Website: macys
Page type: customer-info-address
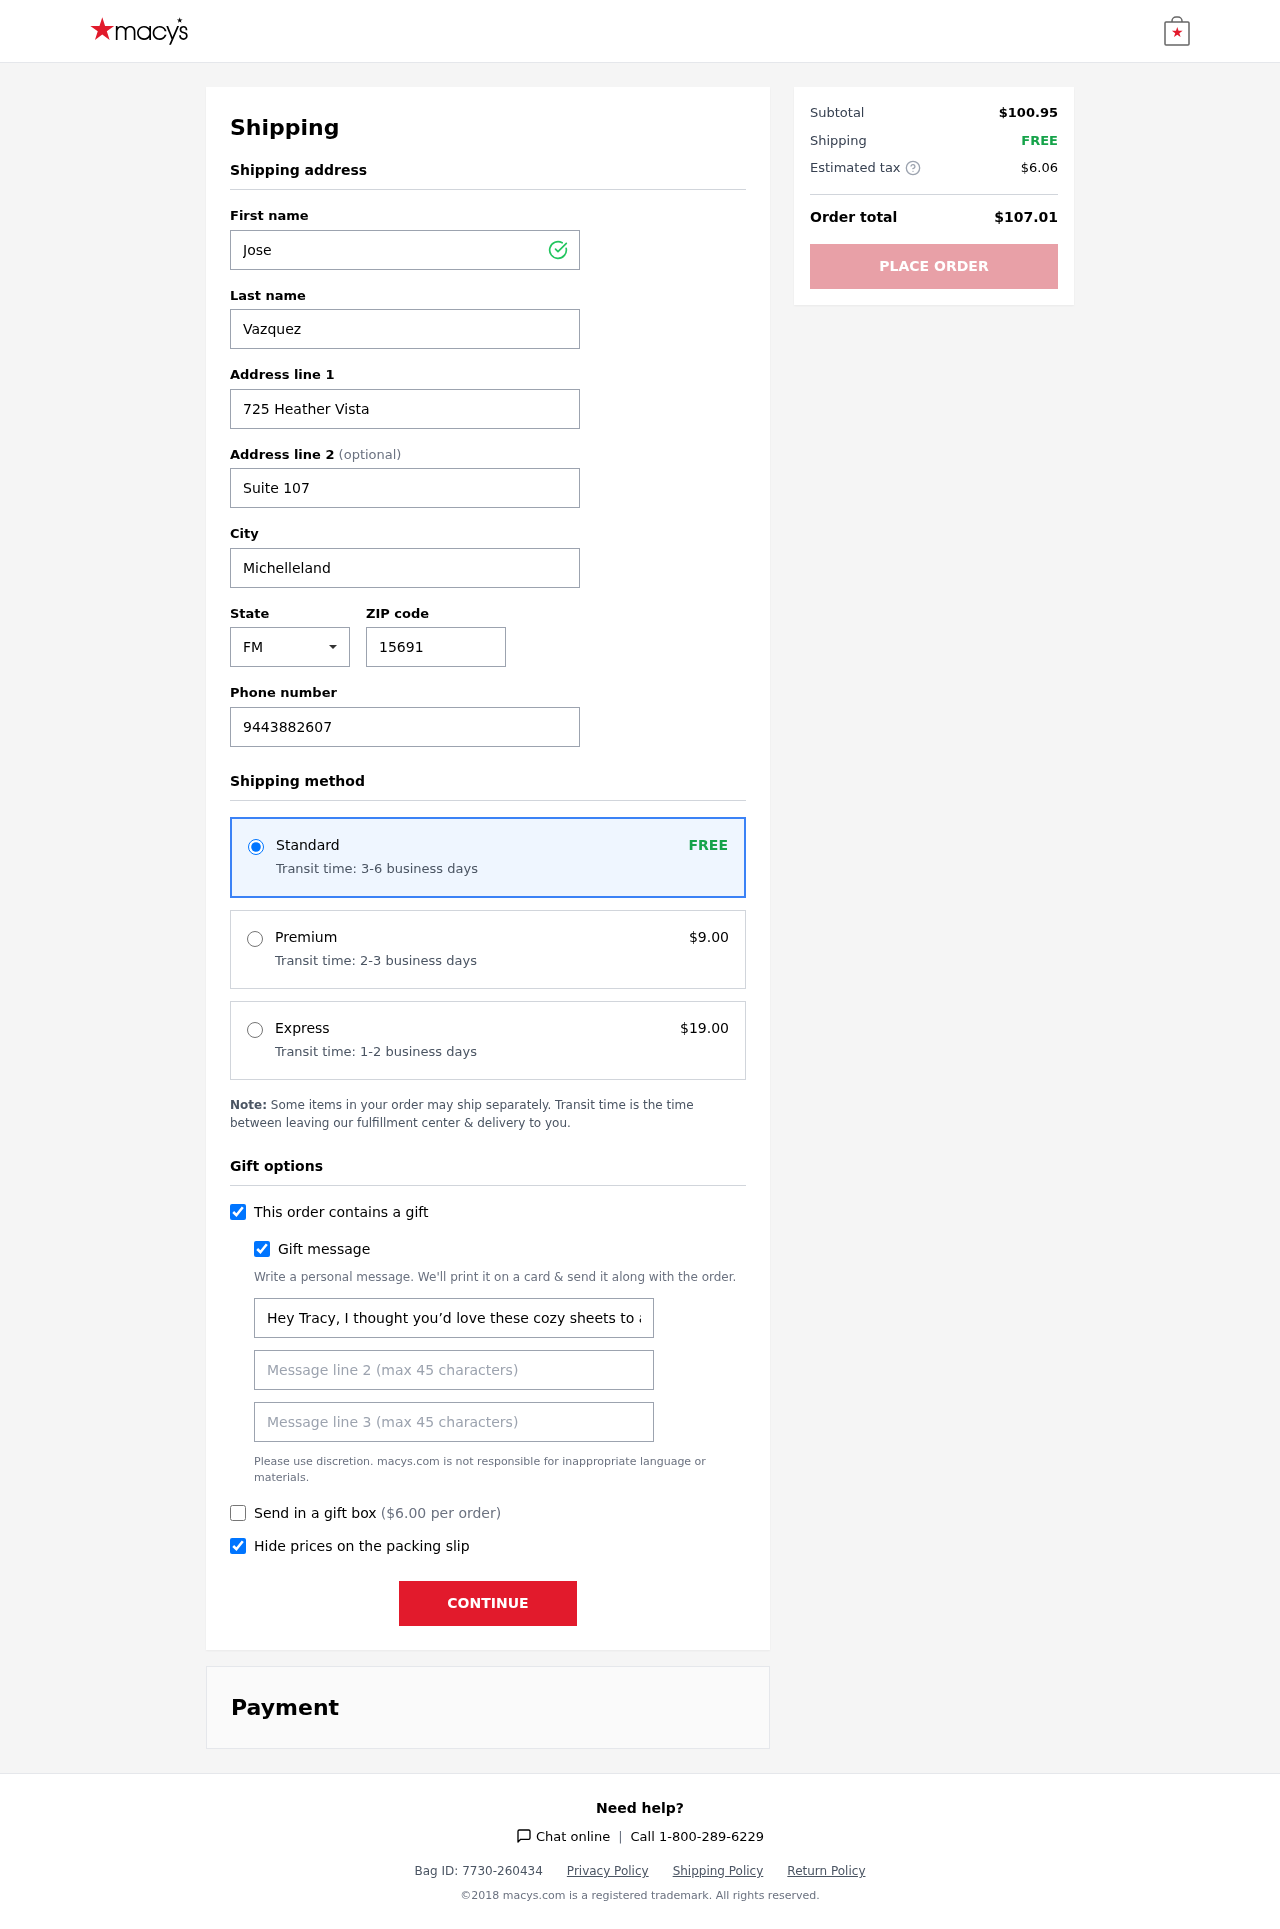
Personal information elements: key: PII_CITY
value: Michelleland
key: PII_FIRSTNAME
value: Jose
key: PII_GIFT_MESSAGE
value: Hey Tracy, I thought you’d love these cozy sheets to add a touch of elegance to your space. Wishing you restful nights and sweet dreams in your new home! Enjoy!  Jose
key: PII_LASTNAME
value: Vazquez
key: PII_PHONE
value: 9443882607
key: PII_POSTCODE
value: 15691
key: PII_STATE_ABBR
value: FM
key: PII_STREET
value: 725 Heather Vista
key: PII_STREET2
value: Suite 107
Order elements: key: ORDER_SHIPPING_STANDARD
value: FREE
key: ORDER_SHIPPING_STANDARD_TIME
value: Transit time: 3-6 business days
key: ORDER_SHIPPING_PREMIUM
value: $9.00
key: ORDER_SHIPPING_PREMIUM_TIME
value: Transit time: 2-3 business days
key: ORDER_SHIPPING_EXPRESS
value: $19.00
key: ORDER_SHIPPING_EXPRESS_TIME
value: Transit time: 1-2 business days
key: ORDER_GIFT_BOX_FEE
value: $6.00
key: ORDER_SUBTOTAL
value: $100.95
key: ORDER_SHIPPING_COST
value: FREE
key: ORDER_TAX
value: $6.06
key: ORDER_TOTAL
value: $107.01